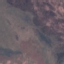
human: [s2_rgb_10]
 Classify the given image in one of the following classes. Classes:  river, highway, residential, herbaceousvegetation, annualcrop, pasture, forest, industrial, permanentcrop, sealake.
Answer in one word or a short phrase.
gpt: HerbaceousVegetation